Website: macys
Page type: gifting
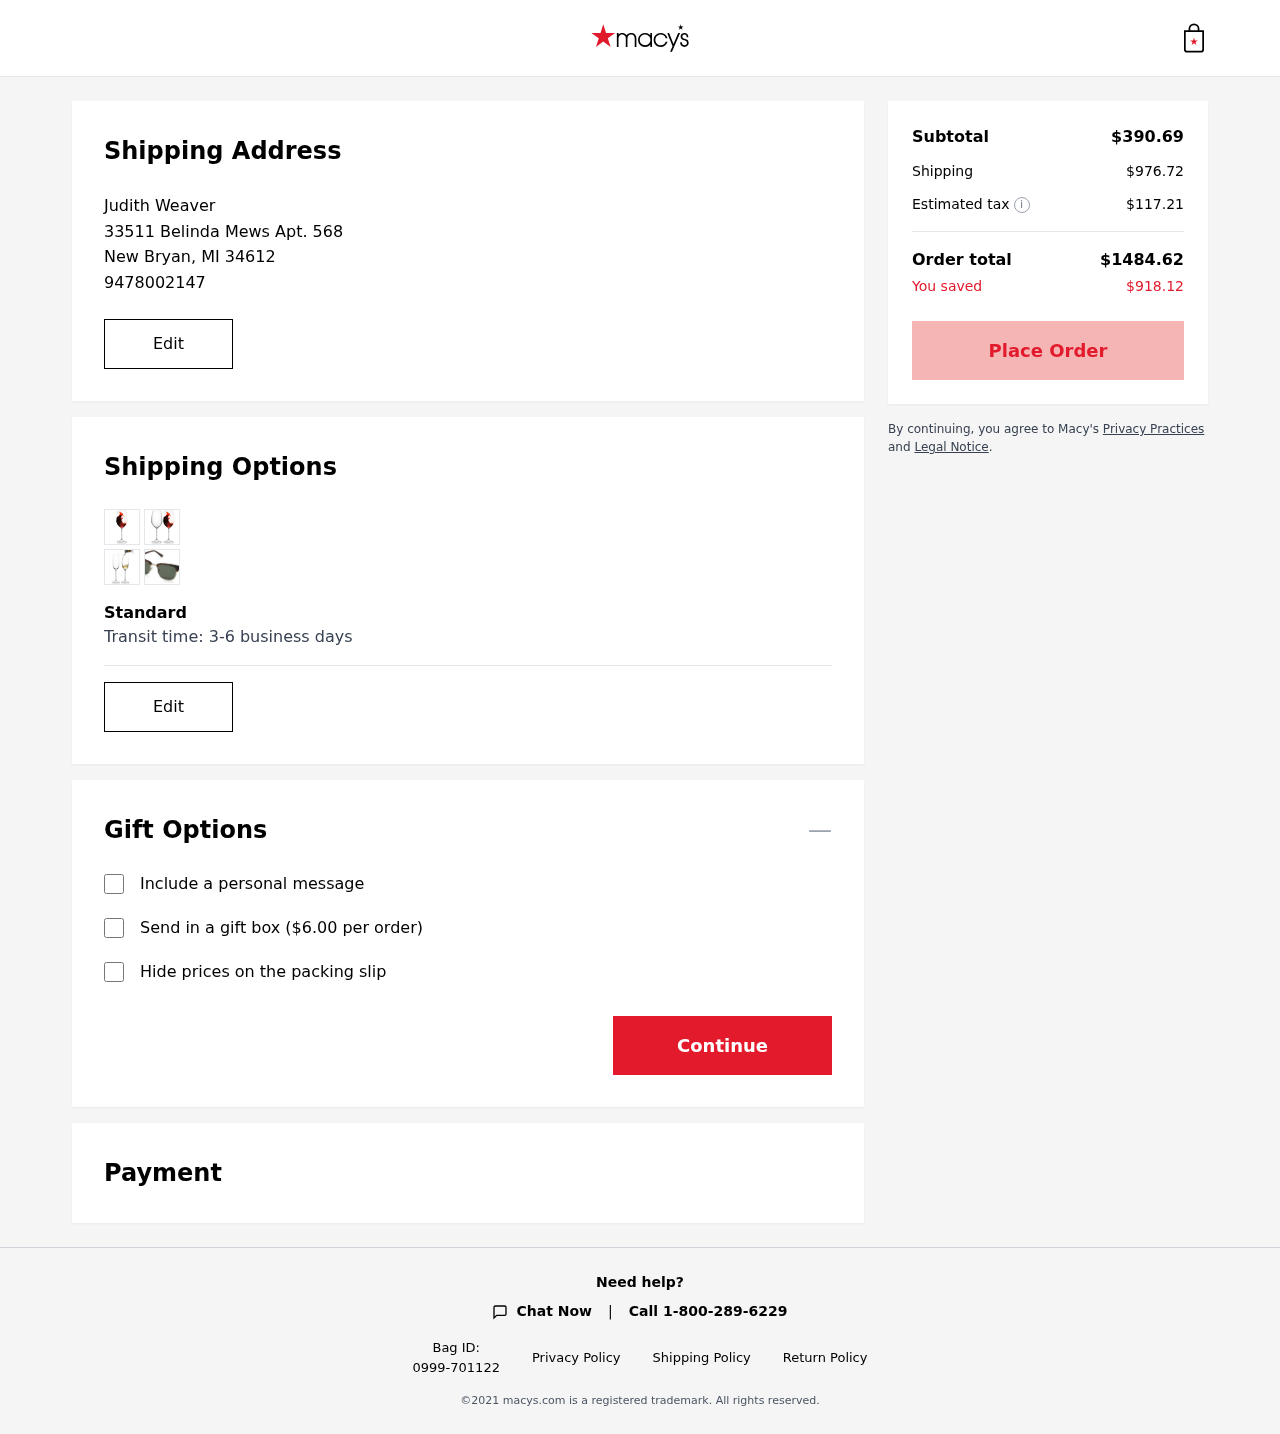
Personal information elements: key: PII_CITY
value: New Bryan
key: PII_FULLNAME
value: Judith Weaver
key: PII_PHONE
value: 9478002147
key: PII_POSTCODE
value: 34612
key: PII_STATE_ABBR
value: MI
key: PII_STREET
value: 33511 Belinda Mews Apt. 568
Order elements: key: ORDER_SUBTOTAL
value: $390.69
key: ORDER_SHIPPING_COST
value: $976.72
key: ORDER_TAX
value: $117.21
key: ORDER_TOTAL
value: $1484.62
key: ORDER_SAVINGS
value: $918.12
Other elements: key: GIFT_BOX_PRICE
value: $6.00